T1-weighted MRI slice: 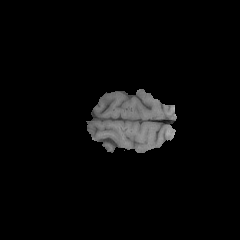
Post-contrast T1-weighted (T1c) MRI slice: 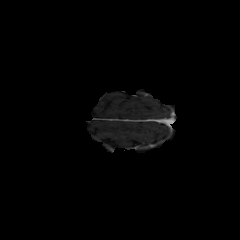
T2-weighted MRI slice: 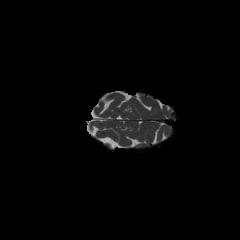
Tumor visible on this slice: no